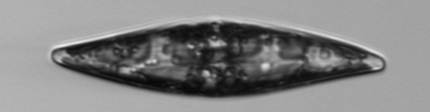
Label: Pleurosigma